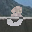
Label: 3